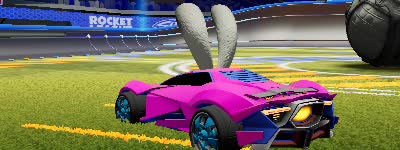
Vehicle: werewolf